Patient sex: M
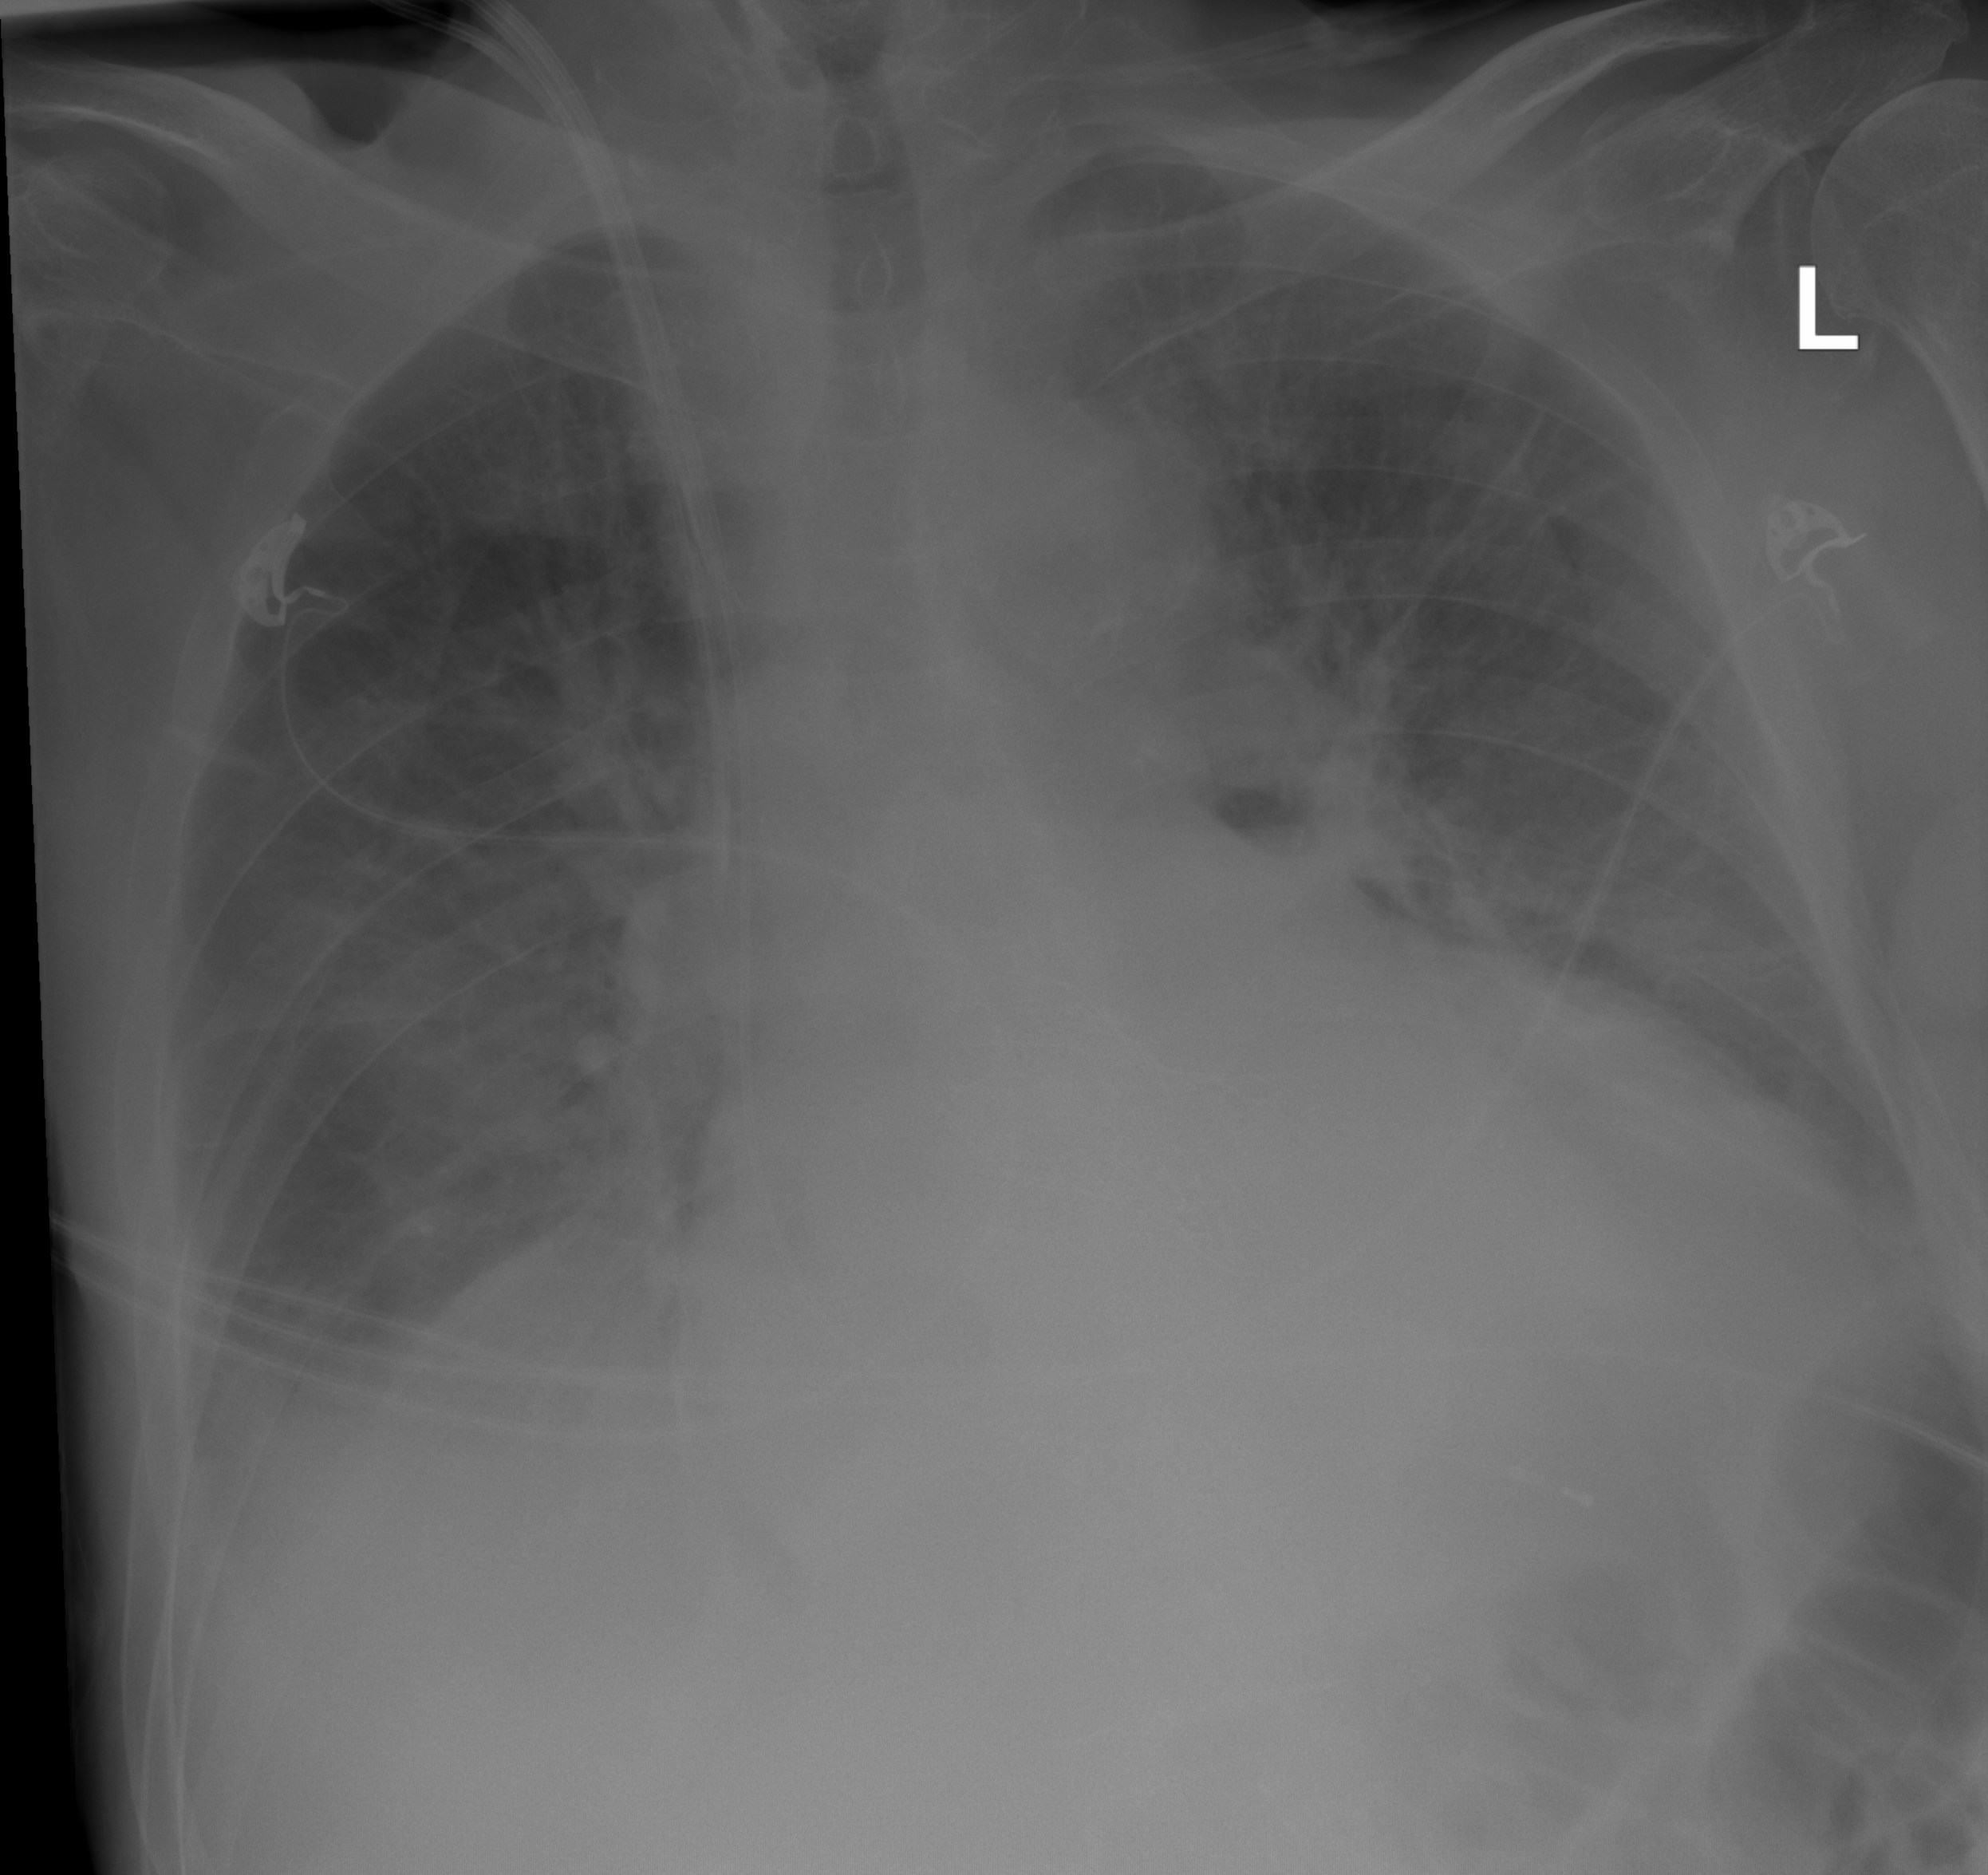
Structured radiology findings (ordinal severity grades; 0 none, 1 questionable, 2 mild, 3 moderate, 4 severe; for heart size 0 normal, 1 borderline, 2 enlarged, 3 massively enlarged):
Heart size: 2
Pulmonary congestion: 2
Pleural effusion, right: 1
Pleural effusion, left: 0
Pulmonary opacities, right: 1
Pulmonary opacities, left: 1
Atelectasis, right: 0
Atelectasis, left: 0